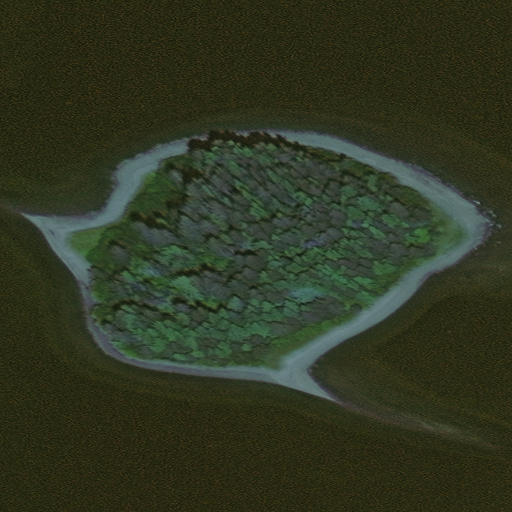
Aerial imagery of island in Alaska named Bocharov Island containing only unknown